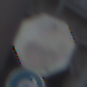
Verkehrszeichen: Stop
Zusatzzeichen unten: VorgeschriebeneFahrtrichtungRechts
Umgebung: Outdoor, Urban
Tageszeit: Dawn
Wetter: Clear
Licht: Natural
Jahreszeit: NotSpecified
Kontrast: LowContrast